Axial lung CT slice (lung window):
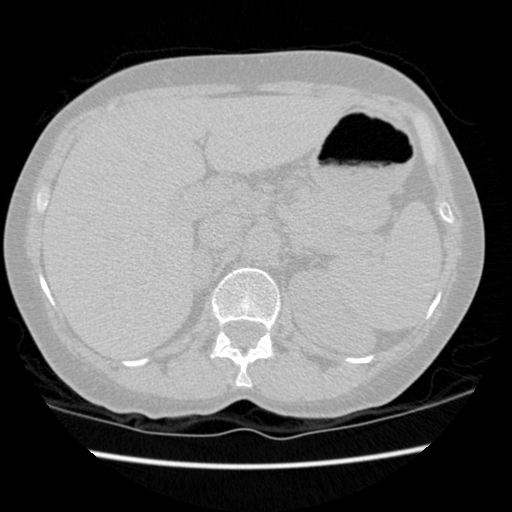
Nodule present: no